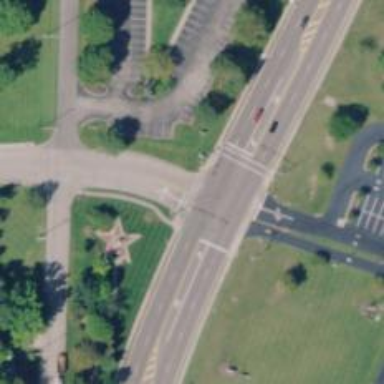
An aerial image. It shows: Marked crossing on footway.